Question: I have a problem with the MapView. Here's my scenario:
1. I can successfully create the MapActivity. The initial google maps is loaded. Everything works just fine.
2. After clicking on the map, trying to move it (or actually do anything), the map tiles are not loaded anymore. And it looks like on the image.
I have already found plenty of threads about not setting the Api Key correctly or whatever. I ensure you, that I have set this correctly (otherwise, the map wouldn't be loaded at all). Does anyone have a solution for this. The Api Level I am using is 8, and I am trying it for android 2.2 in the default emulator. Thanks.
Here is a snippet from the manifest:
'''
<uses-sdk android:minSdkVersion="8" android:targetSdkVersion="8" />
<uses-permission android:name="android.permission.INTERNET"/>
<uses-permission android:name="android.permission.ACCESS_LOCATION_EXTRA_COMMANDS"/>
<uses-permission android:name="android.permission.ACCESS_NETWORK_STATE" />
<uses-permission android:name="android.permission.ACCESS_FINE_LOCATION"/>
<uses-permission android:name="android.permission.ACCESS_COARSE_LOCATION"/>
<application ...
'''
Here is the layout file:
'''
<com.google.android.maps.MapView
xmlns:android="http://schemas.android.com/apk/res/android"
android:id="@+id/map"
android:clickable="true"
android:state_enabled="true"
android:layout_width="fill_parent"
android:layout_height="fill_parent"
android:apiKey="..." >
</com.google.android.maps.MapView>
'''

Here is the code from the activity, where I initialize the mapView:
'''
mapView = (MapView) findViewById(R.id.map);
mapView.setStreetView(true);
mapView.setBuiltInZoomControls(true);
'''
It also has a LocationListener, that just animates to the location it receives.
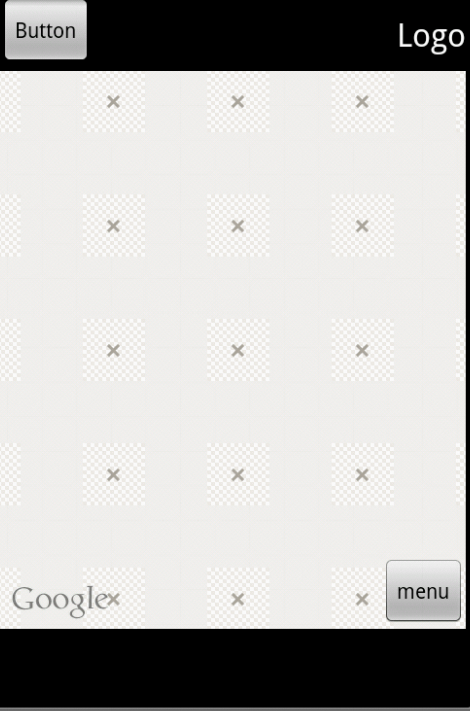
Answer: Check the API key and check 'mapView.setStreetView();' :)